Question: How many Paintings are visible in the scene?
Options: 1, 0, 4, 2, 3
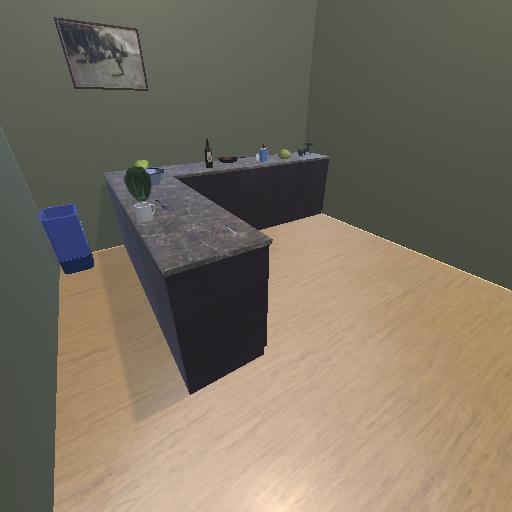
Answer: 1